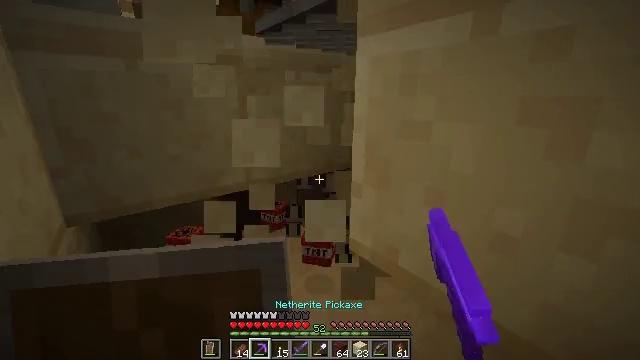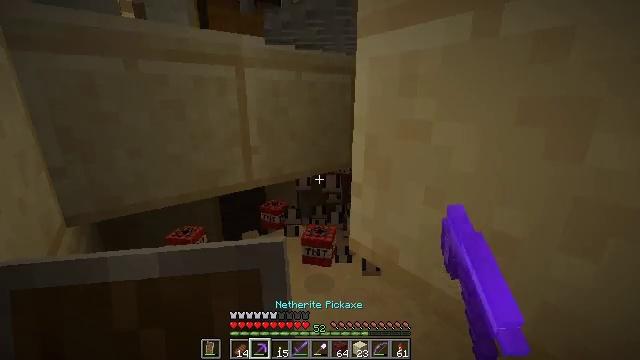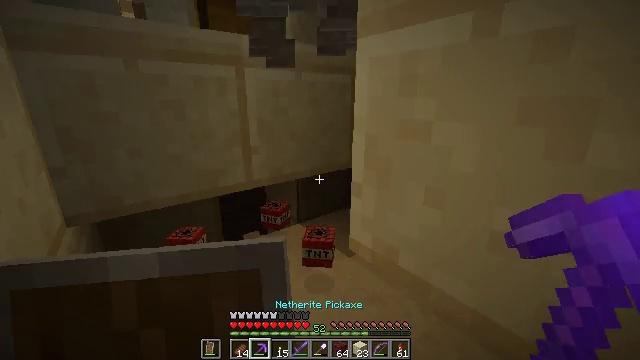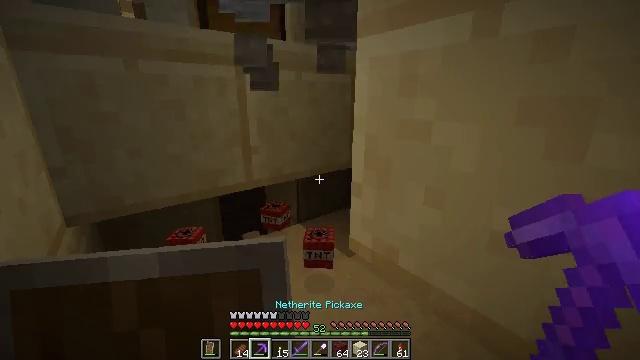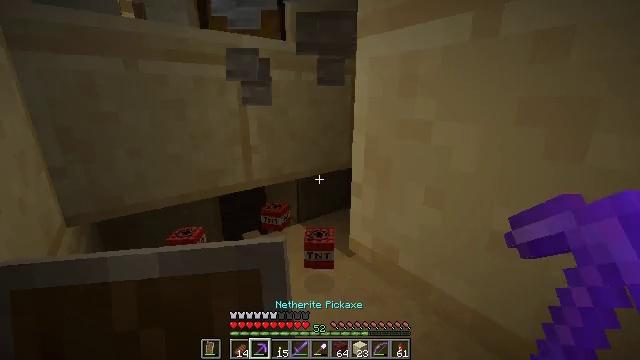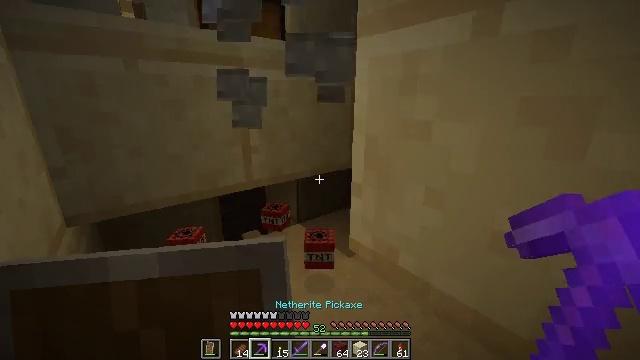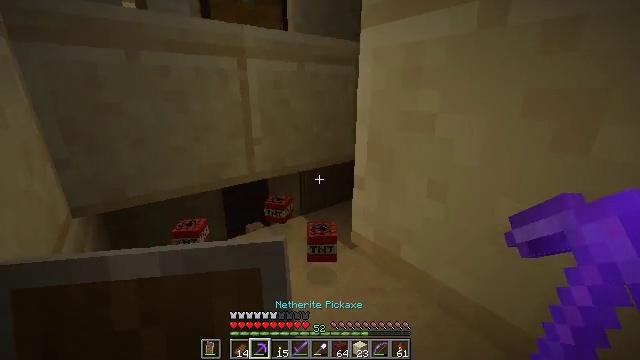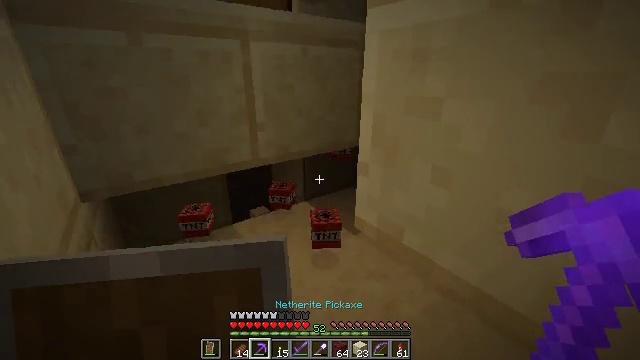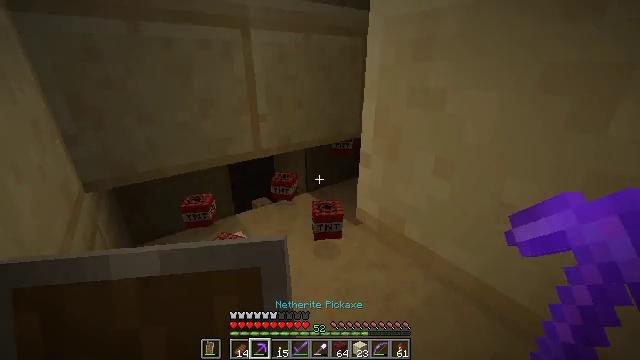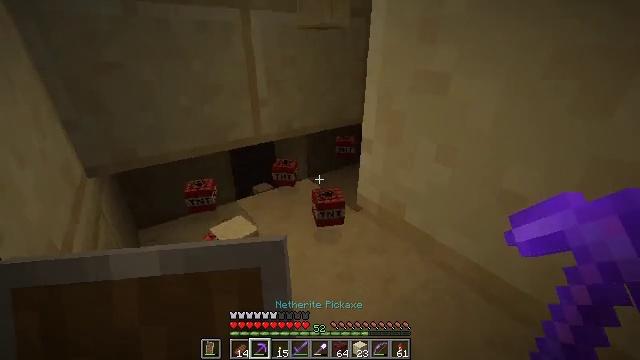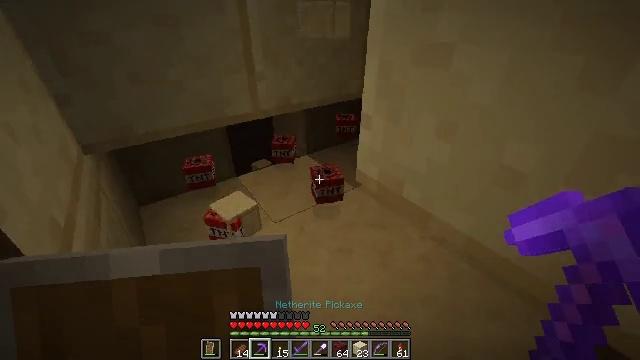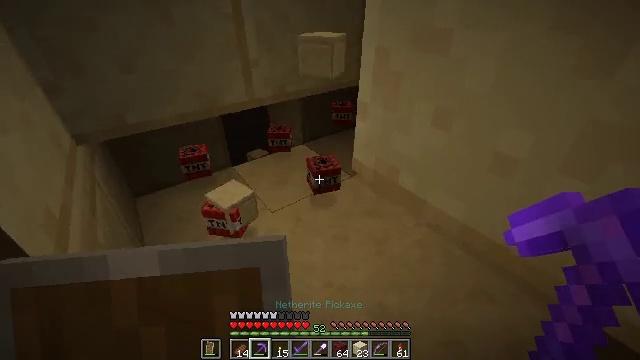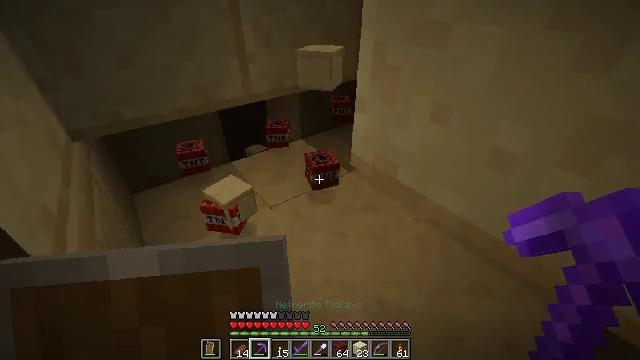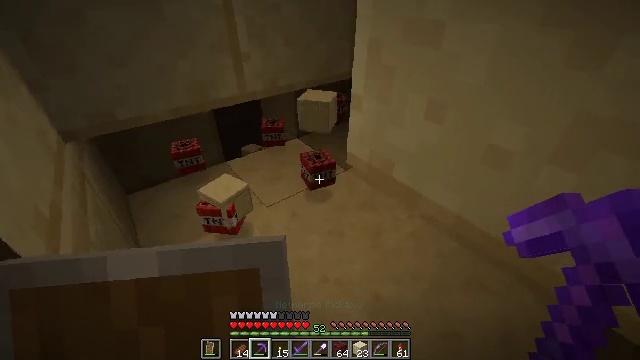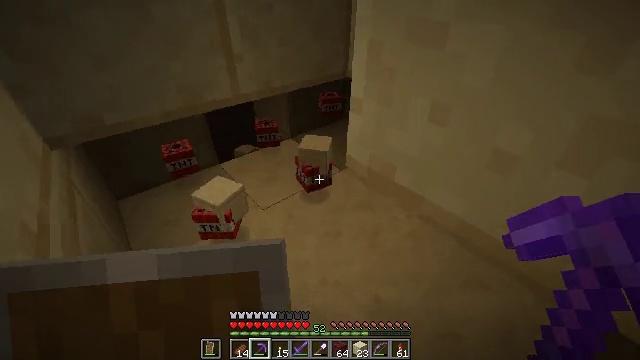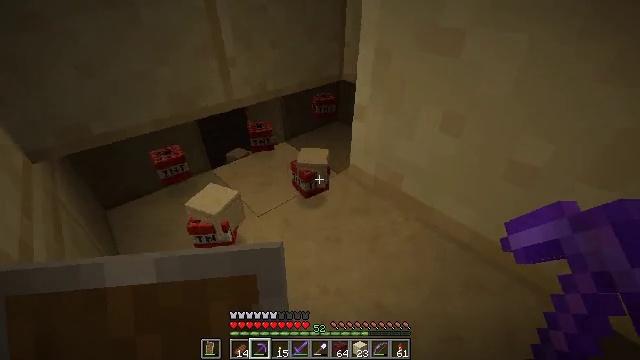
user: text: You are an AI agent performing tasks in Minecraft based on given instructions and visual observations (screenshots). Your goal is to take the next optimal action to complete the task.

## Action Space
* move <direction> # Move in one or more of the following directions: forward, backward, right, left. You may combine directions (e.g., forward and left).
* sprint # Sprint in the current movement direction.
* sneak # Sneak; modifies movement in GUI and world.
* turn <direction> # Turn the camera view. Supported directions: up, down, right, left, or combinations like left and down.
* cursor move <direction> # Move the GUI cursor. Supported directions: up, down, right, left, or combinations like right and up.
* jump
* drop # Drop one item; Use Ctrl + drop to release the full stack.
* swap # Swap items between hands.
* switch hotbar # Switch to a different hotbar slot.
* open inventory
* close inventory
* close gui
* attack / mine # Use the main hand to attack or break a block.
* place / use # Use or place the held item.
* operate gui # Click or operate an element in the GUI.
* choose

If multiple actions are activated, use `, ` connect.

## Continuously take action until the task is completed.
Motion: motion action
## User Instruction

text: Mine the cut sandstone.
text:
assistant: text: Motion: no_op
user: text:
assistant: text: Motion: no_op
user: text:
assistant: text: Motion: no_op
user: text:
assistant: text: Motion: no_op
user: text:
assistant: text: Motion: no_op
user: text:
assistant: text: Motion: turn down
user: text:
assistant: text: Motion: turn down
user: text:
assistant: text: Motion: turn down
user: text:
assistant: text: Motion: turn down
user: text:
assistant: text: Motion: turn down
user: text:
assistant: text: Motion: turn down
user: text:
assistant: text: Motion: turn down
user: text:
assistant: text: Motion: turn right
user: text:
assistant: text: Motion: move left, turn right
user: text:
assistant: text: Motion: move forward and move left, turn right
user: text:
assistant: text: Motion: move forward and move left, turn right
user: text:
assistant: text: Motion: move forward and move left, turn right
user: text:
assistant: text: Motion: move forward and move left, turn right
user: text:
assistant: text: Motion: move left, turn right
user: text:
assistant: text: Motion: move left, turn right
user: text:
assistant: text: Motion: turn right
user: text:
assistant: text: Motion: turn right
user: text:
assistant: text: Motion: no_op
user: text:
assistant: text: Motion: no_op
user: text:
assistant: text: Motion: no_op
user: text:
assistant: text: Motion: no_op
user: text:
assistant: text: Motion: no_op
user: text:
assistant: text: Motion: turn right
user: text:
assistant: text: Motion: no_op
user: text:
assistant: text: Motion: move forward